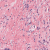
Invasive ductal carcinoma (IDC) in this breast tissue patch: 1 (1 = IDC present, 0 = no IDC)